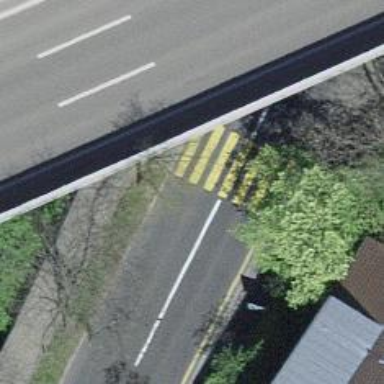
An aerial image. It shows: Kerb serving as barrier.